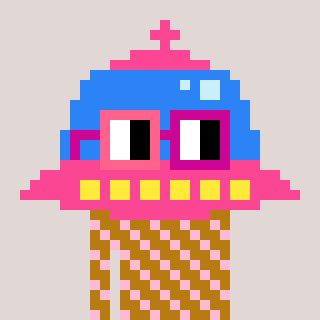
a pixel art character with square pink and red glasses, a ufo-shaped head and a gold-colored body on a warm background